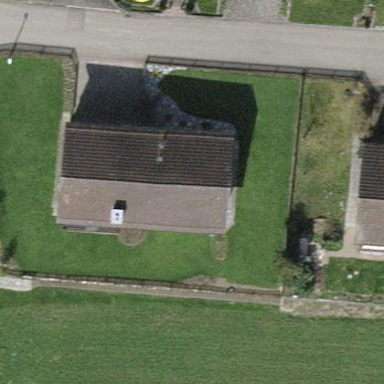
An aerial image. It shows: Semidetached house with gabled roof.